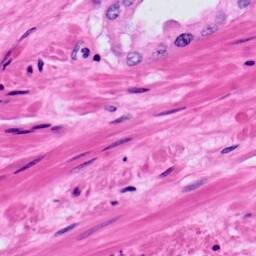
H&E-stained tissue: Prostate